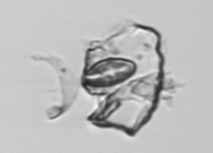
Label: Delphineis